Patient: sex M, age 60
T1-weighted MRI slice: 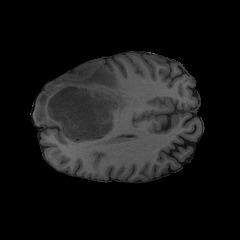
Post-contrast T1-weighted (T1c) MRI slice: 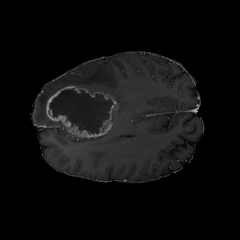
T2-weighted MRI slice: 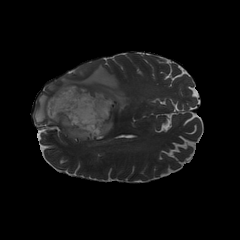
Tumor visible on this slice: yes
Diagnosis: Glioblastoma, IDH-wildtype
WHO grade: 4